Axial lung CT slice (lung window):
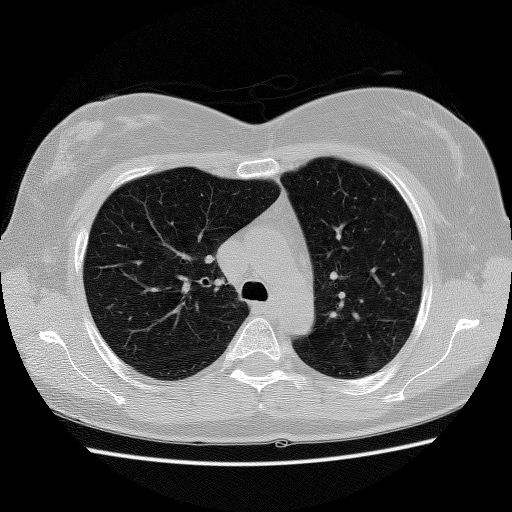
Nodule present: no